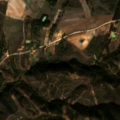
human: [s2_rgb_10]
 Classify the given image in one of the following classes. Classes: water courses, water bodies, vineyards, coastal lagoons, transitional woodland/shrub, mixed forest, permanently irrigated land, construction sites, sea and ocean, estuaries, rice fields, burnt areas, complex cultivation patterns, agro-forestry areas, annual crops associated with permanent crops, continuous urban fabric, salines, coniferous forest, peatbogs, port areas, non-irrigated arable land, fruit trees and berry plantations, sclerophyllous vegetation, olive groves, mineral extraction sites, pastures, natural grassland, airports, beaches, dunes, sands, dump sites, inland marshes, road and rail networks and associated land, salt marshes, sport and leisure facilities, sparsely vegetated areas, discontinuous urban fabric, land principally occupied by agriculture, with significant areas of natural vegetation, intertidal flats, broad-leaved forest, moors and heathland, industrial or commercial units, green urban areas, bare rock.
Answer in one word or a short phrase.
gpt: non-irrigated arable land, land principally occupied by agriculture, with significant areas of natural vegetation, sclerophyllous vegetation, transitional woodland/shrub